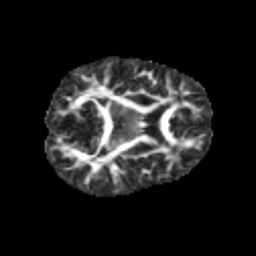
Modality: FA
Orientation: axial
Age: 9
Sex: male
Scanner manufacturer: siemens
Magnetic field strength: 3 T
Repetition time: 3.8 s
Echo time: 0.07 s